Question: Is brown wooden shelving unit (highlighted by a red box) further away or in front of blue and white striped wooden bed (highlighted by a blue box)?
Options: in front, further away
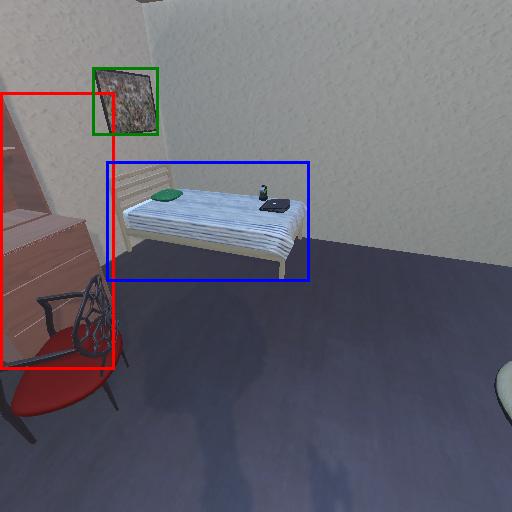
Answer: in front